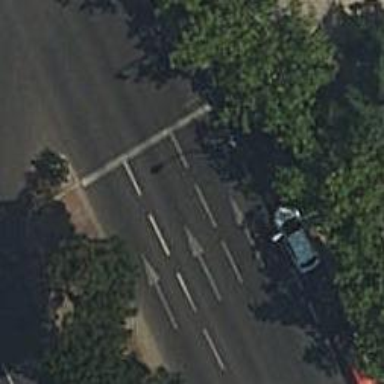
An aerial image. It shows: Primary road with asphalt surface.